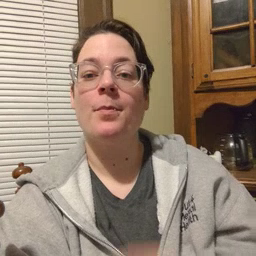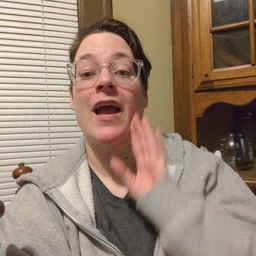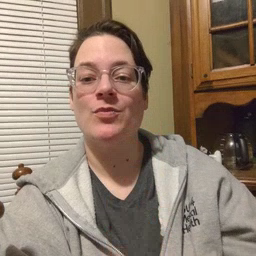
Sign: brown